Brain MRI, t2w sequence, axial 2D slice.
Patient: age 25, sex F, weight 78 kg, height 1.78 m
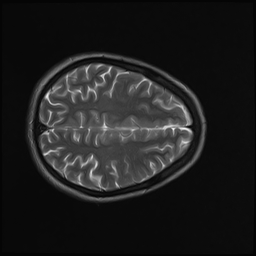